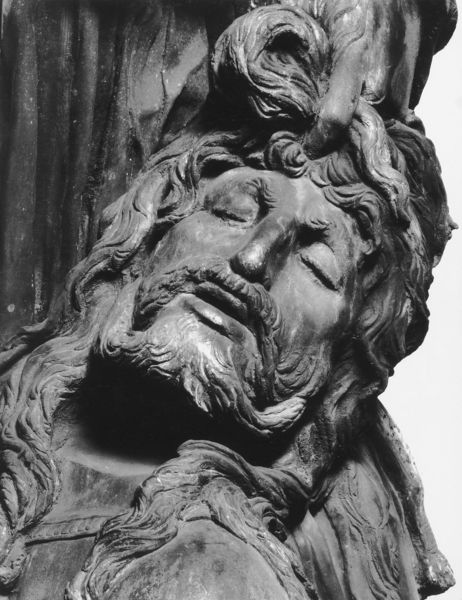
Titel: Judith und Holofernes
Künstler: Donatello
Institution: Florenz, Palazzo Vecchio
Schlagwörter: dunkel, hand, kopf, mann, schatten, weiß, grau, haar, holz, licht, mund, nase, schwarz, bart, augen, band, lang, stein, tod, vollbart, kirche, figur, mantel, fassen, lippen, locken, skulptur, detail, plastik, geschlossen, lider, foto, staub, schnitzerei, christus, jesus, schmerz, heiliger, sterbend, haas, leidender, langes, kopf plastik, augengeshlossen, amkreuz